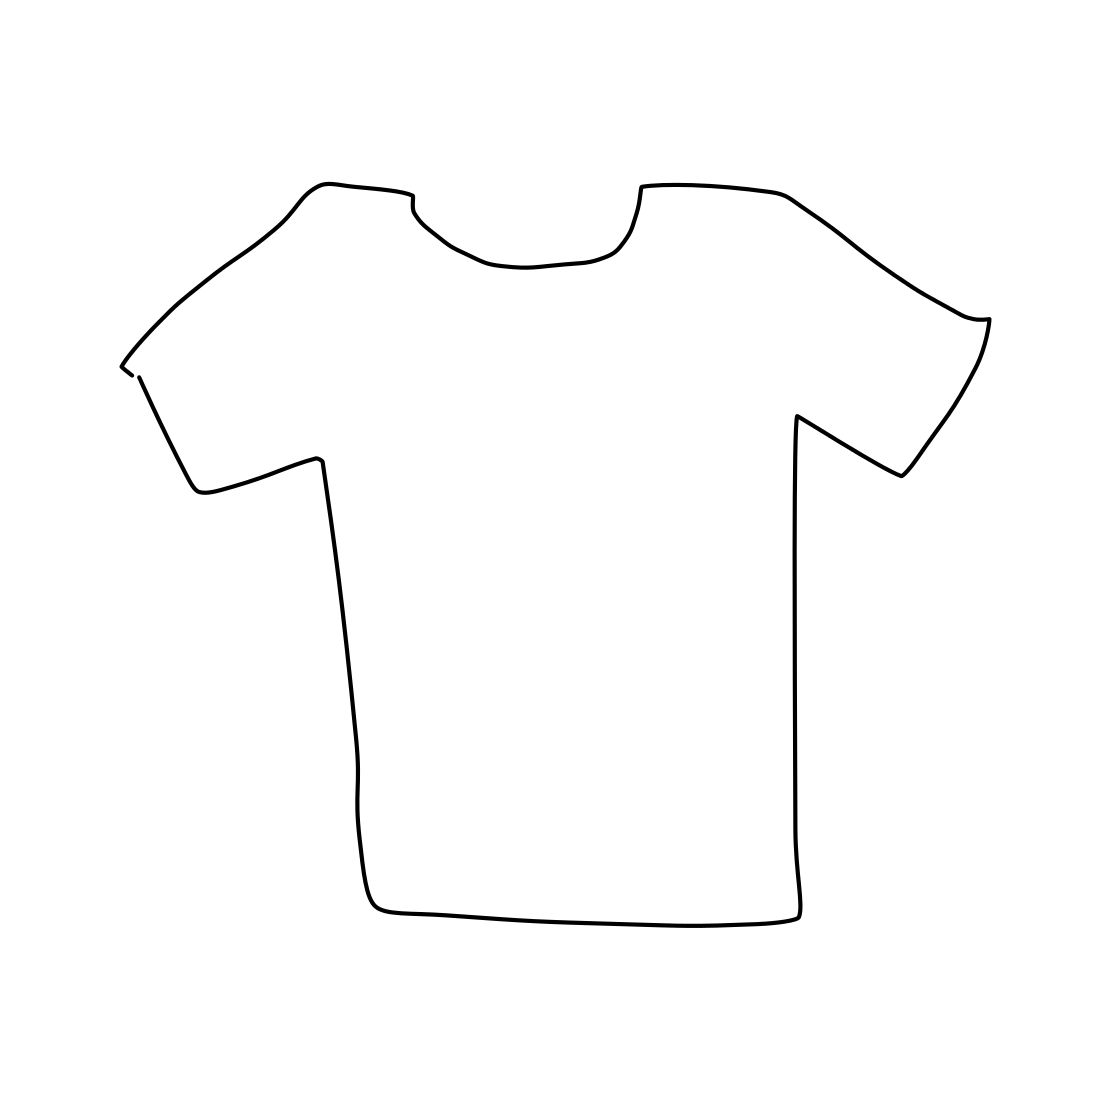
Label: t-shirt